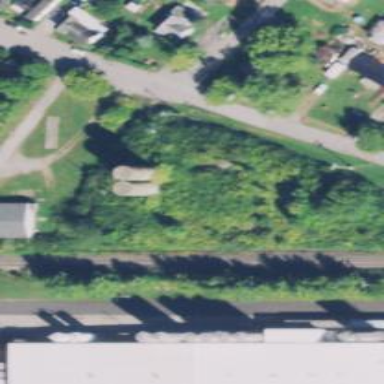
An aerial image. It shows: Silo.